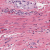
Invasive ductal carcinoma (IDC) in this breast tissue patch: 0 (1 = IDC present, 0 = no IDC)